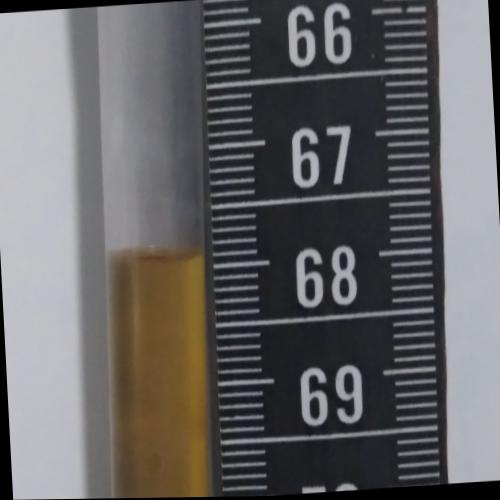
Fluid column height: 67.9 cm